Question: I'm using a Python's Twitter API implementation, TwitterAPI.
I'm trying get tweets from a specific city (Sao Paulo), in the Twitter Advanced Search(<URL>

Like follow the documentation I get the southwest coordinate first, and northeast after.
<URL>
'''
#!/usr/bin/python
import pprint from TwitterAPI import TwitterAPI
pp = pprint.PrettyPrinter(depth=6)
api = TwitterAPI(CONSUMER_KEY,
CONSUMER_SECRET,
ACCESS_TOKEN_KEY,
ACCESS_TOKEN_SECRET)
r = api.request('statuses/filter', {'locations':'-23.984524,-46.885064,-23.393466,-46.479943'})
for item in r:
pp.pprint(item)
'''
But I never got any tweet, what I'am doing wrong ?
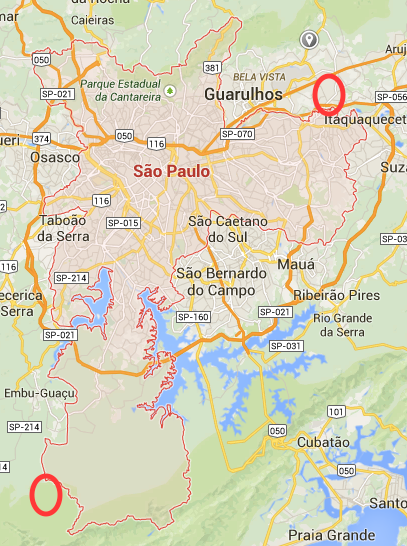
Answer: You have the latitudes and longitudes reversed. Try:
'''
r = api.request('statuses/filter', {'locations':'-46.885064,-23.984524,-46.479943,-23.393466'})
'''
The 'locations' parameter takes longitude/latitude pairs.